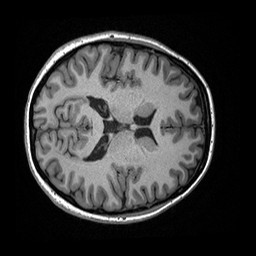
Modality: T1w
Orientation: axial
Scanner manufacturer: ge
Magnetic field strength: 3 T
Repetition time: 2.349 s
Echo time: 0.002968 s